Question: '''
#include <math.h>
#include <iostream>
using namespace std;
void graph(){
int x=140;
int y=20;
double convert = 3.141592/180;
cout<<"amplitude, frequency
";
double amp,freq;
cin>>amp>>freq;
for(int i=0; i<y; i++){
for(int j=0; j<x; j++){
if(i==nearbyint(3*amp*cos(5*freq*j*convert))+10){
cout<<"*";
}
else if(i==y/2){
cout<<"-";
}
else if(j==x/2){
cout<<"|";
}
else{
cout<<" ";
}
}
cout<<endl;
}
}
int main(){
graph();
return 0;
}
'''
when the code is run, the graph will do fine until you start inputting numbers above 4, where then the line will start having large spaces in between the *'s in the y axis.
What is the simplest way I can fill in the gaps between the *s
The equation is multiplied with 3 and 5 for formatting purposes.

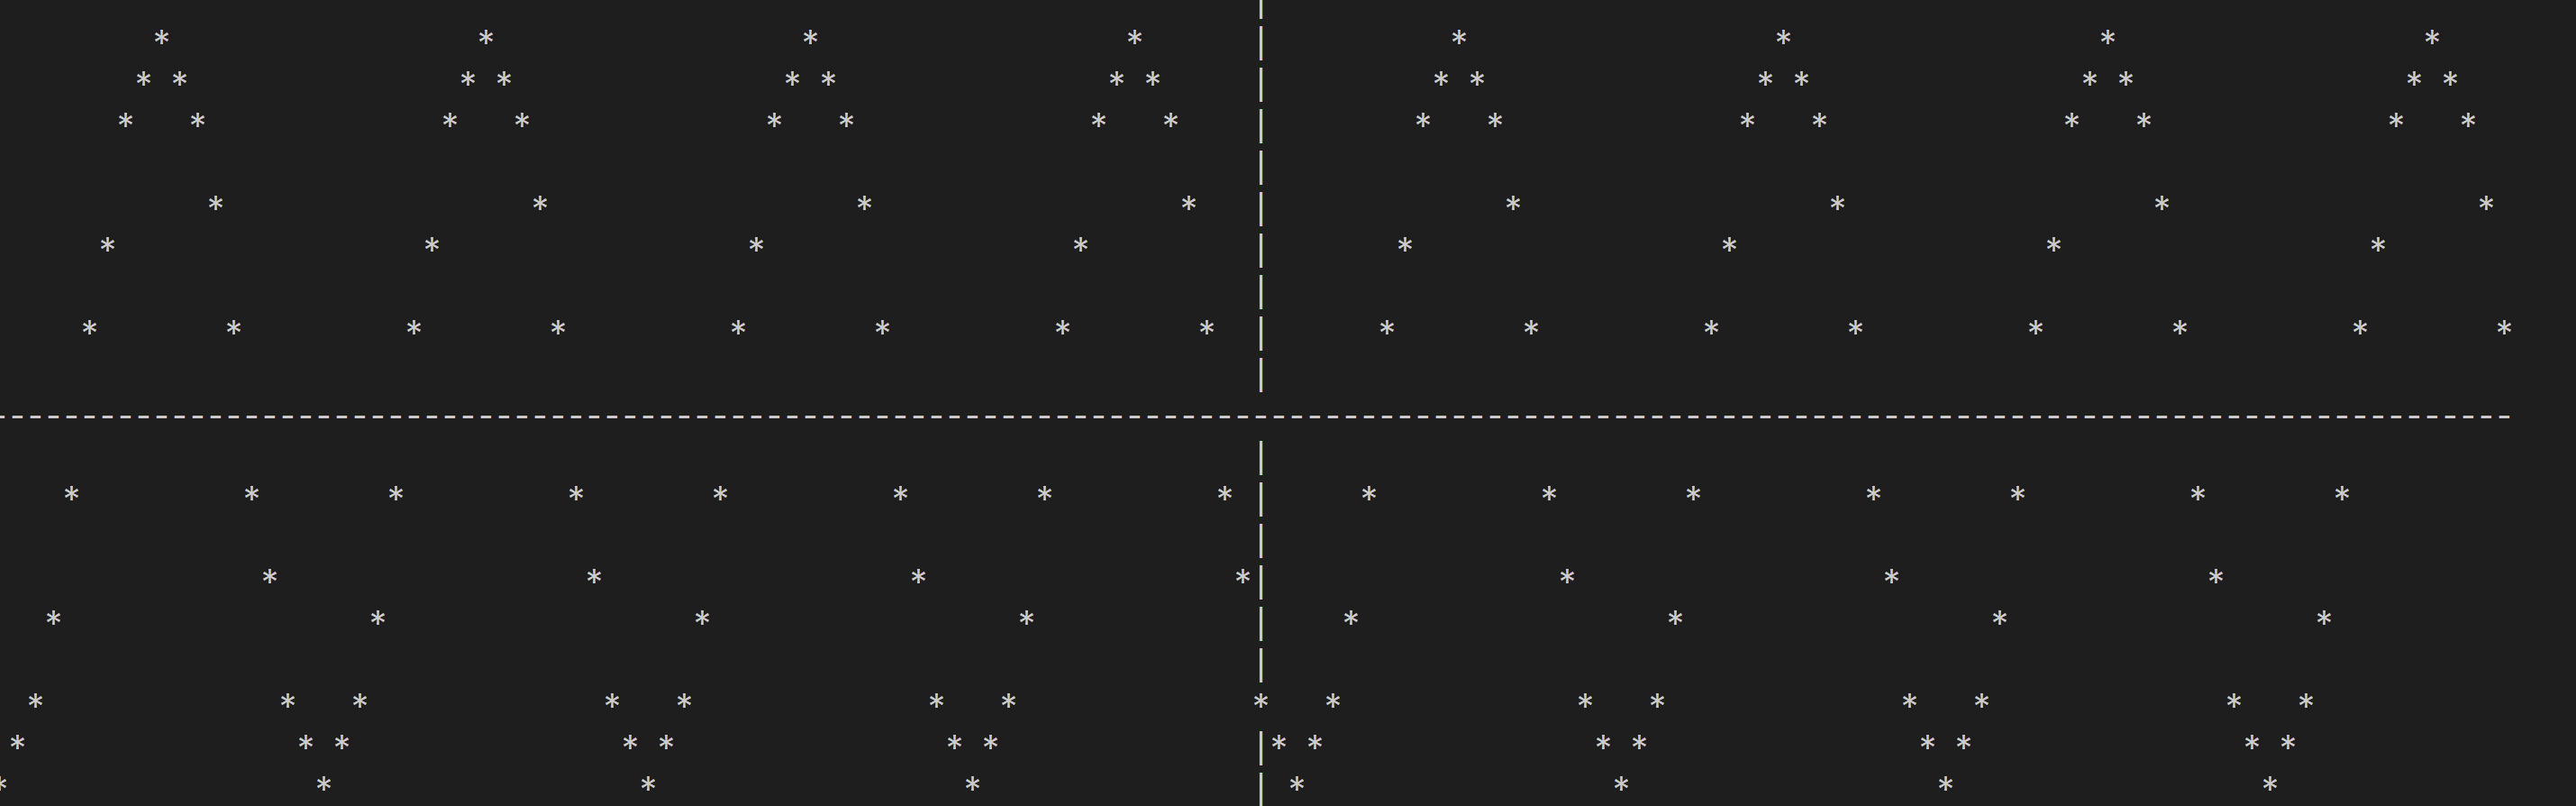
Answer: I can think of some ways to do this.
The way is just to check against the interval '(j-0.5,j+0.5)' by replacing the test
'''
if(i==nearbyint(3*amp*cos(5*freq*j*convert))+10){
cout<<"*";
}
'''
with
'''
void graph( double amp, double freq ){
int x=140;
int y=20;
double convert = 3.141592/180;
for(int i=0; i<y; i++){
for(int j=0; j<x; j++){
double jx = j;
double v1 = 3*amp*cos(5*freq*(jx-0.5)*convert)+10;
double v2 = 3*amp*cos(5*freq*(jx+0.5)*convert)+10;
if( ((i>=v1)&&(i<=v2)) || ((i<=v1)&&(i>=v2))){
cout<<"*";
}
else if(i==y/2){
cout<<"-";
}
else if(j==x/2){
cout<<"|";
}
else{
cout<<" ";
}
}
cout<<endl;
}
}
'''
Godbolt Link: <URL>
This results in
'''
Program stdout
|
|
* * * * * * * * * * | * * * * * * * * * *
* * * * * * * * * * | * * * * * * * * * *
* * * * * * * * * * | * * * * * * * * * *
* * * * * * * * * * | * * * * * * * * * *
* * * * * * * * * * | * * * * * * * * * *
* * * * * * * * * * | * * * * * * * * *
* * * * * * * * * * | * * * * * * * * *
* * * * * * * * * * | * * * * * * * * *
----*------*------*------*------*-------*------*------*------*------*-------*------*------*------*------*-------*------*------*------*------
* * * * * * * * * *| * * * * * * * * *
* * * * * * * * * *| * * * * * * * * *
* * * * * * * * * *| * * * * * * * * *
* * * * * * * * * *| * * * * * * * * *
* * * * * * * * * * * * * * * * * * *
* * * * * * * * * * * * * * * * * * *
* * * * * * * * * * * * * * * * * * *
* * * * * * * * * |* * * * * * * * * *
|
'''
But the coolest I could find for a 10 minute Blitz code project is an approach where you can use something like the <URL>. Bresenham will guarantee that the space between two adjacent point while drawing a line is maximum one pixel, which is exactly what you are asking.
I could apply Bresenham straight to your algorithm but why not extend this to make it more generic? I'm already wasted so here we go...
First you need to define a viewport for your graph that will map between fictitious coordinates to screen coordinates.
'''
struct Extents {
double x[2];
double y[2];
};
'''
Second you will need a class to hold a virtual screen with a character buffer inside and some way to clear it up.
This map will contain characters that will be printed out later.
'''
template< int WIDTH, int HEIGHT >
struct Graph {
Extents ext;
char map[WIDTH][HEIGHT];
void clear() {
memset( map, ' ', WIDTH*HEIGHT );
}
void print() {
for ( int i=0; i<HEIGHT; ++i ) {
for ( int j=0; j<WIDTH; ++j ) {
std::cout << map[j][HEIGHT-i-1];
}
std::cout << std::endl;
}
}
};
'''
Then you need some methods to convert from viewport to screen and vice versa
'''
double from_screen_x( int j ) {
return ext.x[0] + (j*(ext.x[1]-ext.x[0]))/WIDTH;
}
int from_viewport_x( double x ) {
return (x-ext.x[0])/(ext.x[1]-ext.x[0])*WIDTH;
}
int from_viewport_y( double y ) {
return HEIGHT*((y-ext.y[0])/(ext.y[1]-ext.y[0]));
}
'''
Then once we have a way to convert from '(x,y)' to '(i,j)' screen coordinates, we can easily 'plot' a single point with a given character.
'''
void point( int x, int y, char ch ) {
if ( (x>=0) && (x<WIDTH) ) {
if ( (y>=0) && (y<HEIGHT) ) {
map[x][y] = ch;
}
}
}
'''
Now the workhorse of the entire class - the Bresenham algorithm which you can find on <URL>
'''
void line( int x0, int y0, int x1, int y1, char ch ) {
int dx = abs(x1 - x0);
int sx = x0 < x1 ? 1 : -1;
int dy = - int( abs(y1 - y0) );
int sy = y0 < y1 ? 1 : -1;
int error = dx + dy;
while( true ) {
point(x0, y0, ch);
if ( (x0 == x1) && (y0 == y1) ) break;
int e2 = 2 * error;
if ( e2 >= dy ) {
if (x0 == x1) break;
error = error + dy;
x0 = x0 + sx;
}
if (e2 <= dx) {
if (y0 == y1) break;
error = error + dx;
y0 = y0 + sy;
}
}
}
'''
Then we need the high level functions: one to draw the axis and another to plot the chart.
The axis is easy - just find the screen coordinates of the origin '(0,0)' and plot it on our 'map'.
'''
void axis() {
int i = from_viewport_y(0);
for ( int j=0; j<WIDTH; ++j ) {
point(j,i,'-');
}
int j = from_viewport_x(0);
for ( int i=0; i<HEIGHT; ++i ) {
point(j,i,'|');
}
}
'''
For the chart algorithm I decided to go fancy and using a templated function that will allow us to externalize the actual computation.
This algorithm will sweep the x axis in screen space, map into the viewport, compute the point in virtual coordinates and bring them back to the actual '(i,j)' screen coordinates. Once we have obtained the first point we can from the 2nd point call the line algorithm between the old and the new point and keep iterating until the end.
'''
template< typename Fn >
void chart( char ch, Fn&& fn ) {
int lasti = 0;
for ( int j=0; j<WIDTH; ++j ) {
double x = from_screen_x( j );
int i = from_viewport_y( fn(x) );
if ( j>0 ) {
line( j-1,lasti, j, i, ch );
}
lasti = i;
}
}
'''
Now we are left with just the business logic. Let's create a cosine functor that will give us a cosine function with a given amplitude and frequency.
'''
struct CosFn {
double amp;
double freq;
double operator()( double x ) {
return amp*cos( freq*x );
}
};
'''
Now we just need to put everything together and plot it all
'''
int main() {
Extents ext{{-1,1},{-1,1}};
Graph<120,20> g{ext};
g.clear();
g.axis();
g.chart( '.', CosFn{1,2} );
g.chart( '^', CosFn{0.75,4} );
g.chart( '*', CosFn{0.5,8} );
g.print();
}
'''
This will produce:
'''
Program stdout
.............|.............
...... | ......
.... ^^^^^^^^^^^ ....
.... ^^^^ | ^^^^ ....
.... ^^^ * ^^^ ....
********* ... ^^^ ****|**** ^^^ ... *********
*** ** ... ^^ ** | ** ^^ ... ** ***
* .**. ^^ ** | ** ^^ .**. *
** ... ** ^^ ** | ** ^^ ** ... **
--*----------...--------*------------^^----------*----------|----------*----------^^------------*--------...----------*-
** ... ** ^^ ** | ** ^^ ** ... *
... * ^^ * | * ^^ * ...
... ** ^^ ** | ** ^^ ** ...
... ^** ** | ** **^ ...
^ ^^^ ********** | ********** ^^^
^^^ ^^^ | ^^^ ^^^
^^^^ ^^^^ | ^^^^ ^^^^
^^^^^^^^^^^ | ^^^^^^^^^^^
|
|
'''
Godbolt link: <URL>